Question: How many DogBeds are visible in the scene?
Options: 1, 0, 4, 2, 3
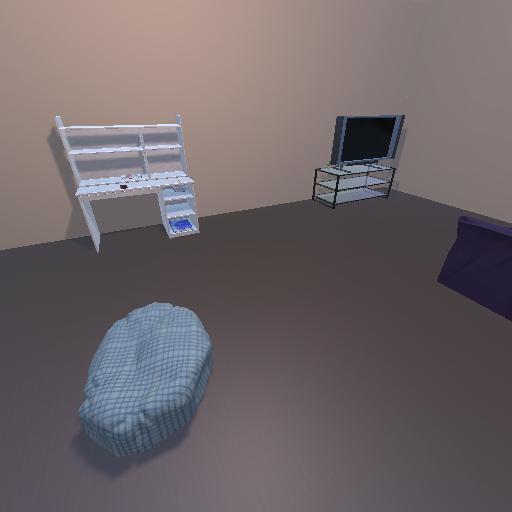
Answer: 1